Question: I can't understand how to solve this. I'm trying to insert my search form in a page written by someone else and it overlaps.
This is the wrong version. As you can see, it has a weird behaviour.
<URL>
This is the relevant bit of code
'''
<div style="width: 400px; float:right">
<link rel="stylesheet" type="text/css" href="/css/search.css">
<script type="text/javascript" src="http://ajax.googleapis.com/ajax/libs/jquery/1.5.1/jquery.min.js"></script>
<script type="text/javascript" src="/js/jquery.color.js"></script>
<script type="text/javascript" src="/js/search.js"></script>
<link rel="stylesheet" href="/css/search.css">
<form id="searchForm" action="/tags/search">
<fieldset style="border:0px; padding:0px">
<div class="input">
<input type="text" name="s" id="s" value="Cerca...">
</div>
<div>
<input type="submit" id="searchSubmit" value="">
</div>
</fieldset>
<input type="hidden" name="owner_id" id="owner_id" value="1">
</form>
<div>
<fieldset>
<legend style="padding:0;">
<span style="display:none;">
Documento di sintesi &nbsp;<a href="javascript:;" title="TOGGLE_RESOURCE" onclick="jQuery_1_4_x('#wiki').toggle(!jQuery_1_4_x('#wiki').is(':visible'));"><img src="/img/icons/zoom.png" alt="show">Mostra/Nascondi</a>
</span>
</legend>
0 documenti di sintesi presenti<br>
<a href="/wikitool/create/Infodisc/1"><img src="/img/icons/page_add.png" style="border: 0px; margin-bottom: -3px;" class="pngfix" alt=""> Crea un documento di sintesi</a>
<div id="wiki" style="display: none;">
</div>
</fieldset>
</div>
'''
If i use
'''
<div style="width: 400px;">
'''
instead of
'''
<div style="width: 400px; float:right">
'''
i get this

what i'm doing wrong?
I can post the whole page if needed.
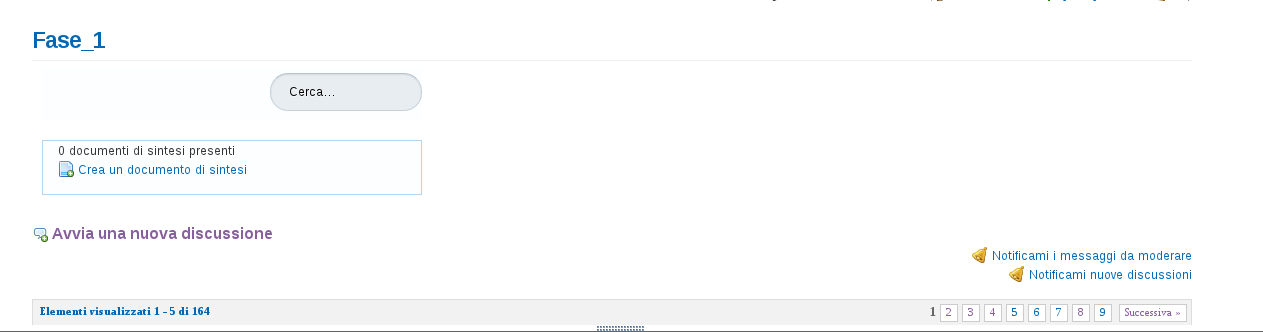
Answer: If you just want to place your search area on the right side without overlapping, you can keep your div float to the right, and make the div below it float to the left, like this:
'''
<div style="width: 400px; float: right;">
... your div
<div>
<div style="width: 100%; float:left;">
... div immediately below
<div>
'''
Updated version: <URL>